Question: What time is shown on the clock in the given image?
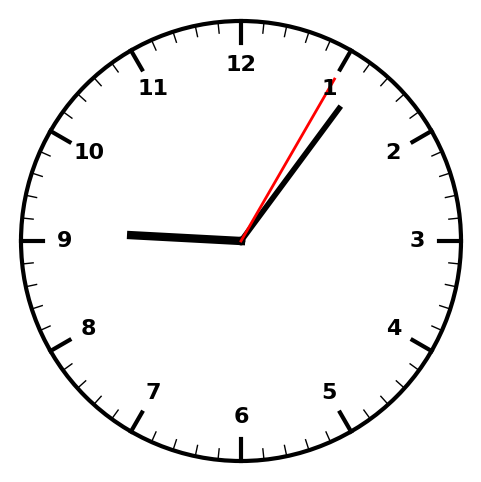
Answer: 09:06:05